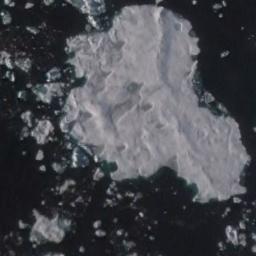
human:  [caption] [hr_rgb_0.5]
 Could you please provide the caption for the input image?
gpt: There is a big ice and many small ice on the dark blue sea .

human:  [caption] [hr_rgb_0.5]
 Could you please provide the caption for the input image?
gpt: A large piece of sea ice floats in the blue sea and there are a lot of small pieces of sea ice nearby .

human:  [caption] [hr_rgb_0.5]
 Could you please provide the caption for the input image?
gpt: A large piece of ice and many small pieces of ice floating around it float on the deep blue sea .

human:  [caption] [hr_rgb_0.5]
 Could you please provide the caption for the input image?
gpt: Sea ice is surrounded by water .

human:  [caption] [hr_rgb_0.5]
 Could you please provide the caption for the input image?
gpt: There are many small pieces of sea ice and a larger one .